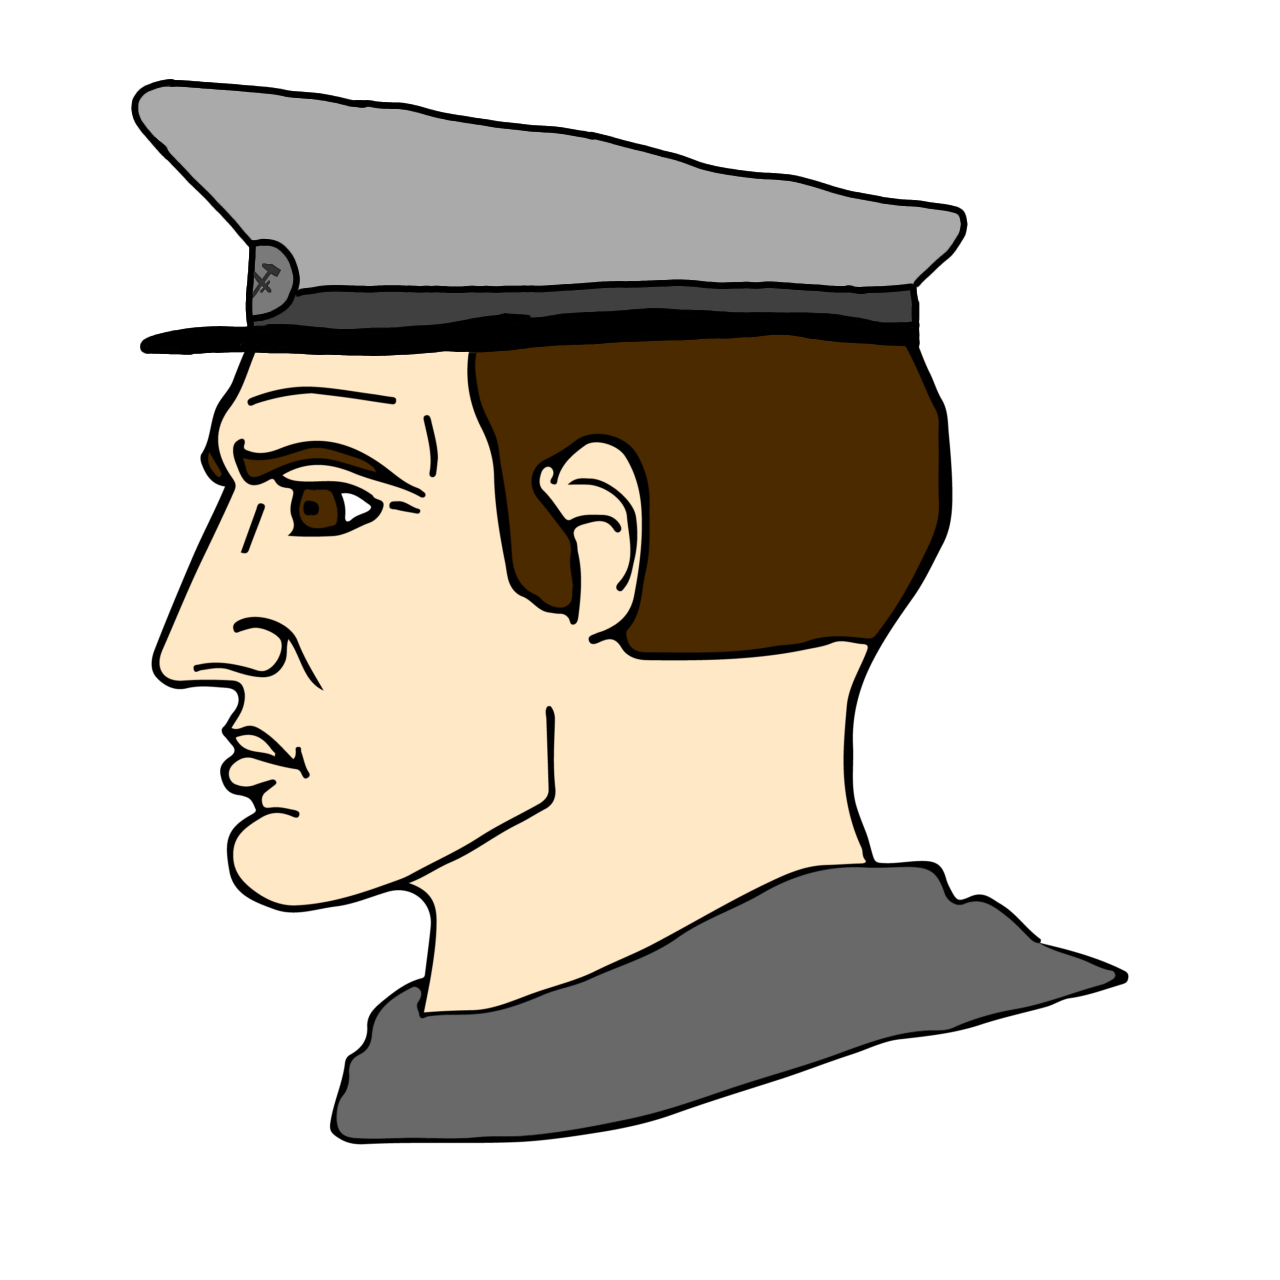
Label: 4_Yes_Chad